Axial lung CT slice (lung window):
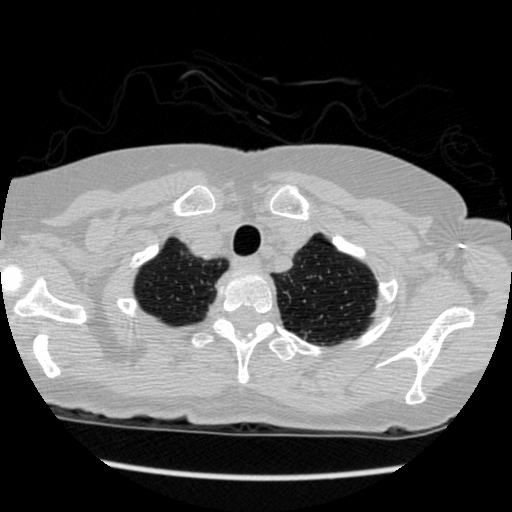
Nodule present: no